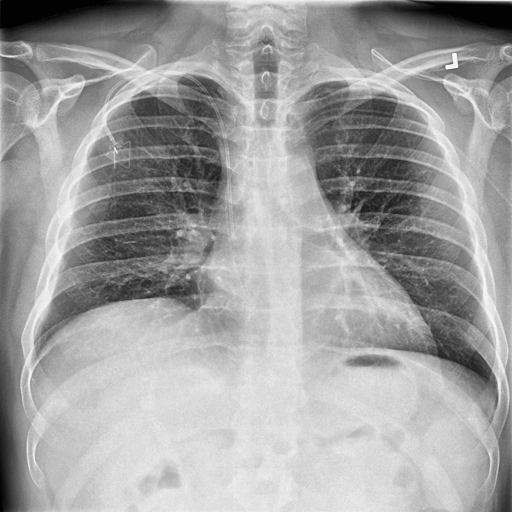
Finding: NORMAL